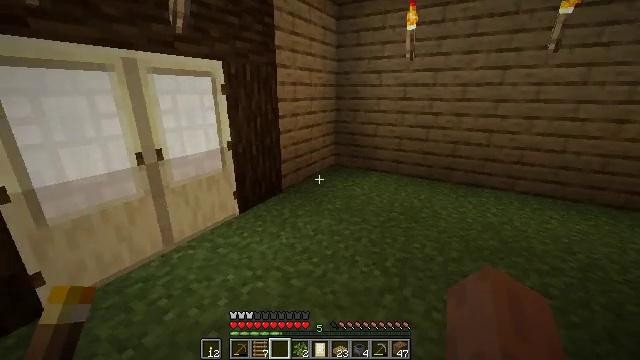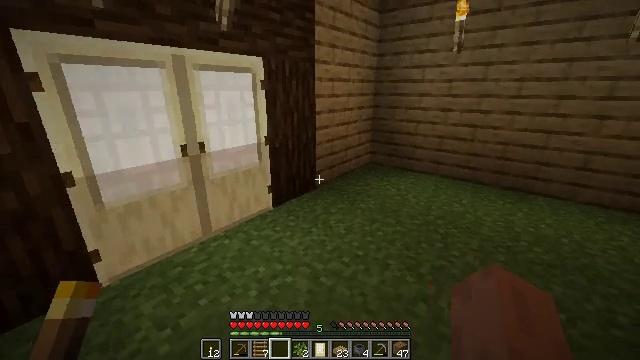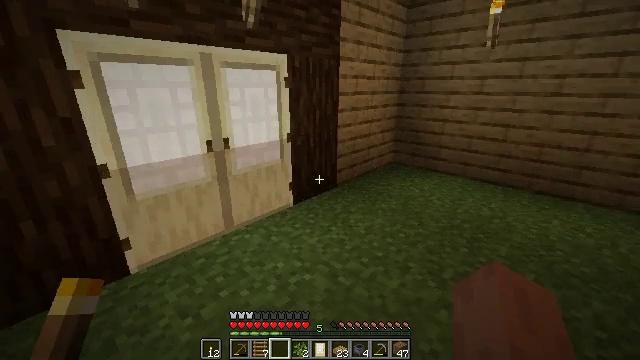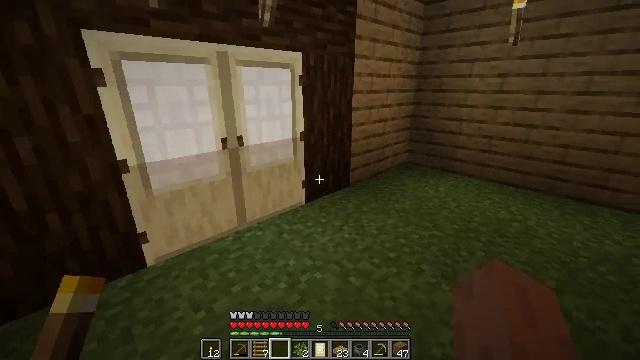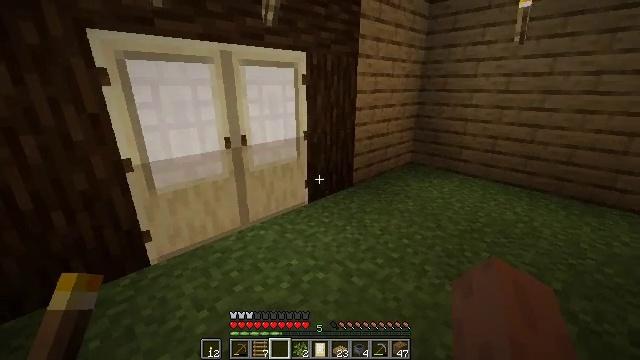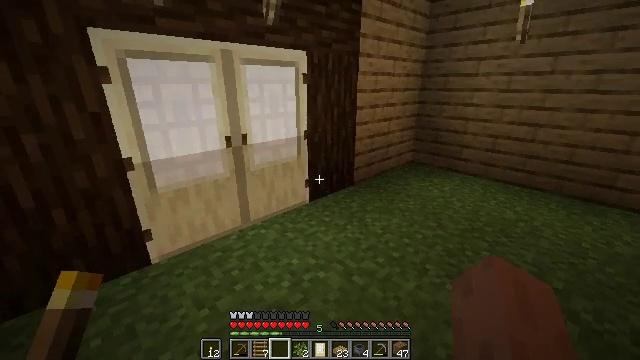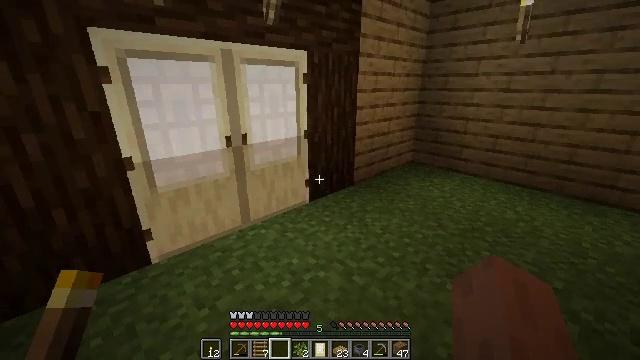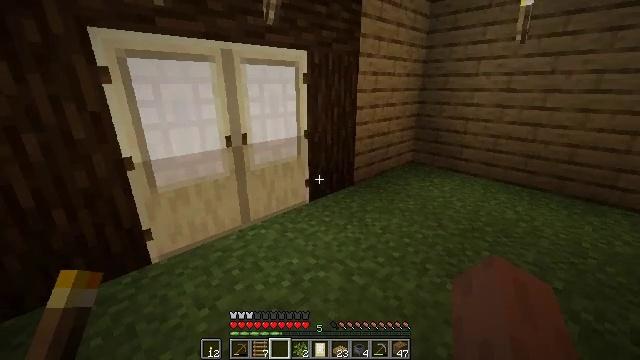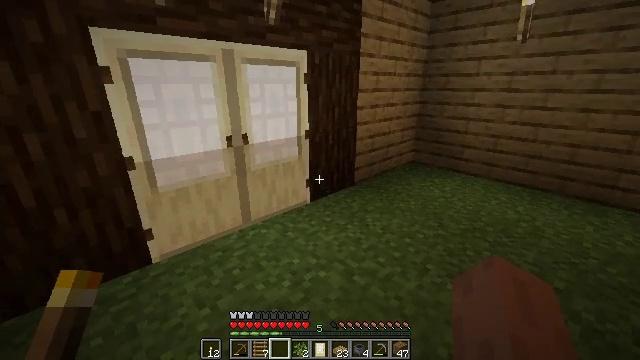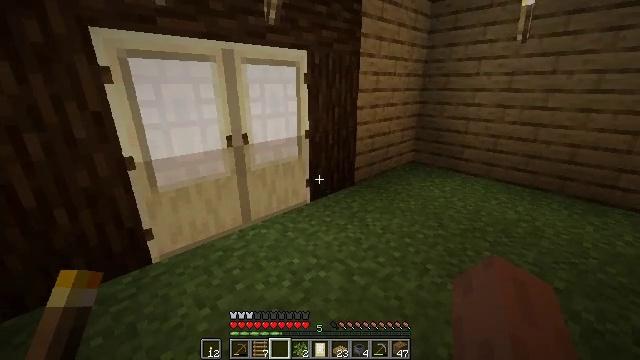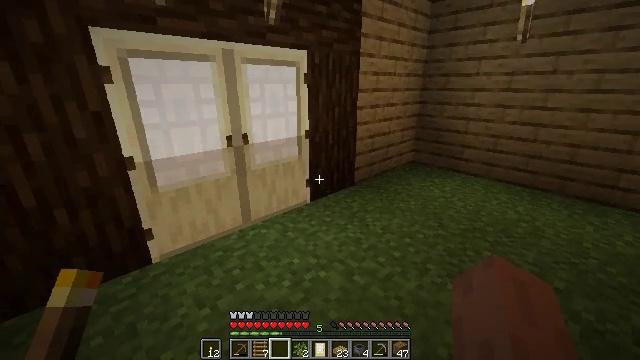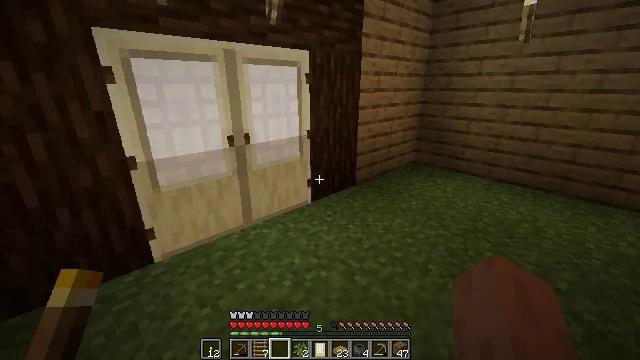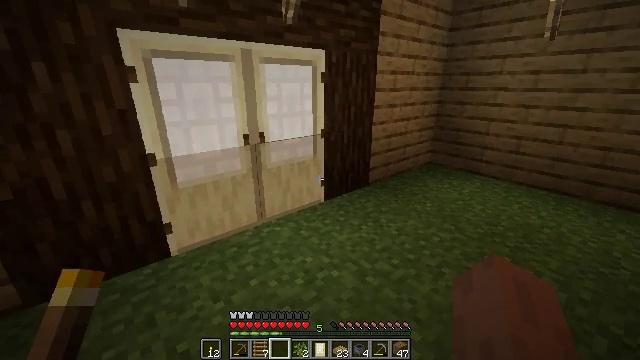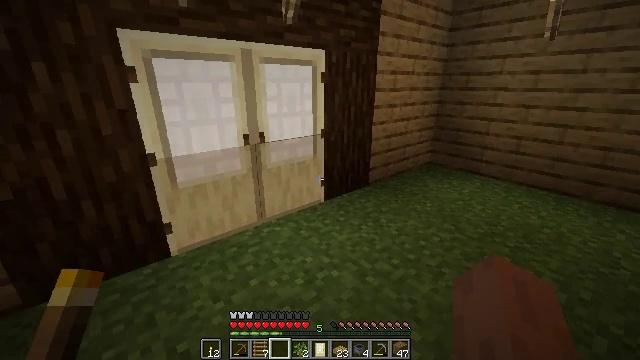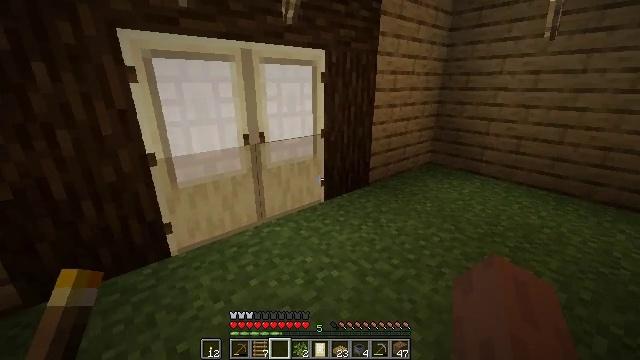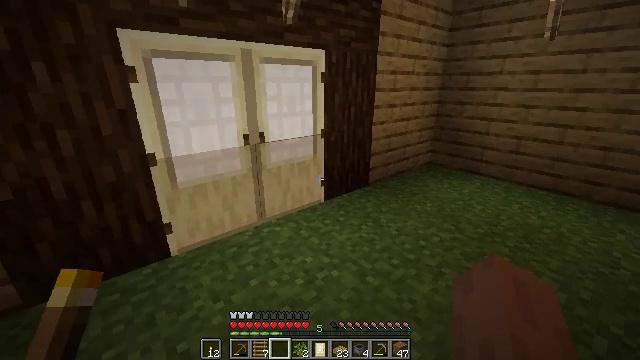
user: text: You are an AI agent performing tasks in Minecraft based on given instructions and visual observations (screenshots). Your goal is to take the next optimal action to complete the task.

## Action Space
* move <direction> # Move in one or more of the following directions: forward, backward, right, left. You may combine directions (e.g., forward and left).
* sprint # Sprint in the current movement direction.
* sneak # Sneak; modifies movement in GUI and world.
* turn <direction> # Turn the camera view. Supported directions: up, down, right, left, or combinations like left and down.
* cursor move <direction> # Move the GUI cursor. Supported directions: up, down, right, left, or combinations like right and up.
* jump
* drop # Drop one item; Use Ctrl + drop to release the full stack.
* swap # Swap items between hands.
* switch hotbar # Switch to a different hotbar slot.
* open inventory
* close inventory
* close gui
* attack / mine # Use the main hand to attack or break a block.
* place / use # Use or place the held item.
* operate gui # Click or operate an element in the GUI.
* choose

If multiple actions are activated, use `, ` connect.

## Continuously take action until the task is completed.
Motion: motion action
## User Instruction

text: Make an iron door by arranging iron ingots in the crafting table.
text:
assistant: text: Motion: turn left
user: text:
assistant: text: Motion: turn left
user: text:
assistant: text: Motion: turn left
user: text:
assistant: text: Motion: no_op
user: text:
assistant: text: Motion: no_op
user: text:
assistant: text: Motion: no_op
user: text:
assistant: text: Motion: no_op
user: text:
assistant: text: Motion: no_op
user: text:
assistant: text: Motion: no_op
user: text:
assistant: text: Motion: no_op
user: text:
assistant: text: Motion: no_op
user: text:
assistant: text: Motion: turn left
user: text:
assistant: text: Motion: no_op
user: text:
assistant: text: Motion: no_op
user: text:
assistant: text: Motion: no_op
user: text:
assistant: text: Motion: no_op
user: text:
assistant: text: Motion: no_op
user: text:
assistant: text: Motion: turn left
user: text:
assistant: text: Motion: turn left
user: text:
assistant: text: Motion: turn left
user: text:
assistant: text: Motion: turn left
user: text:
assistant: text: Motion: no_op
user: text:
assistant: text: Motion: no_op
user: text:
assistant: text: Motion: no_op
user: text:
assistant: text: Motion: no_op
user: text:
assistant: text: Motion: no_op
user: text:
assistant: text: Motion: no_op
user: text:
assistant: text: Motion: no_op
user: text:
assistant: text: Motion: no_op
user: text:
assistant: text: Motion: no_op